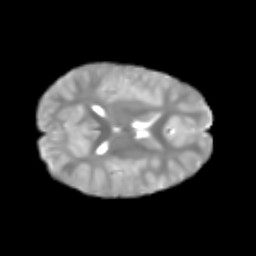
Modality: T2w
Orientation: axial
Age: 6
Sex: male
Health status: healthy